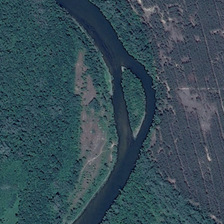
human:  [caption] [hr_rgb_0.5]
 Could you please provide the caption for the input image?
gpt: many green trees are in two sides of a curved river .

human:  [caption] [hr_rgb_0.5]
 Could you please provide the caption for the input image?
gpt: on both sides of rivers are green algae and land .

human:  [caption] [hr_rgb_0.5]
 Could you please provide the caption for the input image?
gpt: a crooked river flows through a large area .

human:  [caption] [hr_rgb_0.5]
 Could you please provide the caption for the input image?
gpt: many green trees are in two sides of a curved river .

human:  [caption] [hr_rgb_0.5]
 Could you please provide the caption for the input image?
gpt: a crooked river flows through a large area .